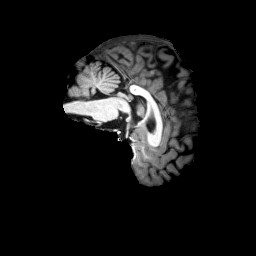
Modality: T1w
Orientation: sagittal
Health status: ill
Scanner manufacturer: siemens
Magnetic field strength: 3 T
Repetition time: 2 s
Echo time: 0.00303 s